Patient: sex F, age 68
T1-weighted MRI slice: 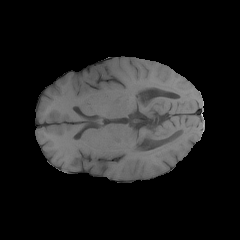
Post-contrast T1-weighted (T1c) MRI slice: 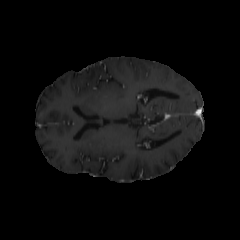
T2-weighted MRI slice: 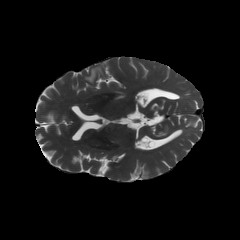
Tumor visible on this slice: yes
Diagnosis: Glioblastoma, IDH-wildtype
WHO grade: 4